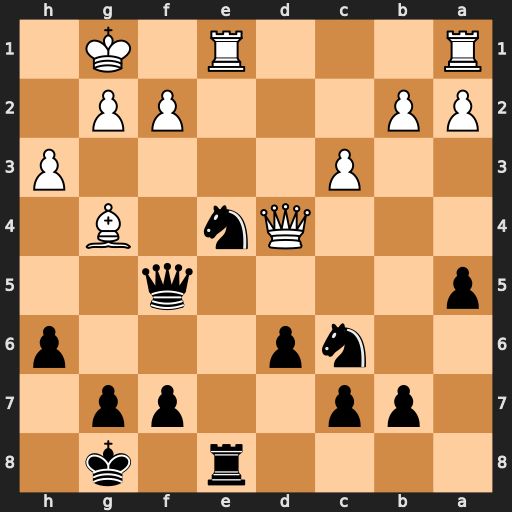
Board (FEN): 4r1k1/1pp2pp1/2np3p/p4q2/3Qn1B1/2P4P/PP3PP1/R3R1K1
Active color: b
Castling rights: -
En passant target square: -
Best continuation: Nxd4 Bxf5 Nxf5 f3 Nf6 Rxe8+ Nxe8